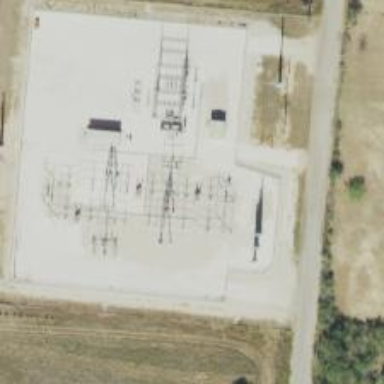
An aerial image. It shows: Switch for power supply.